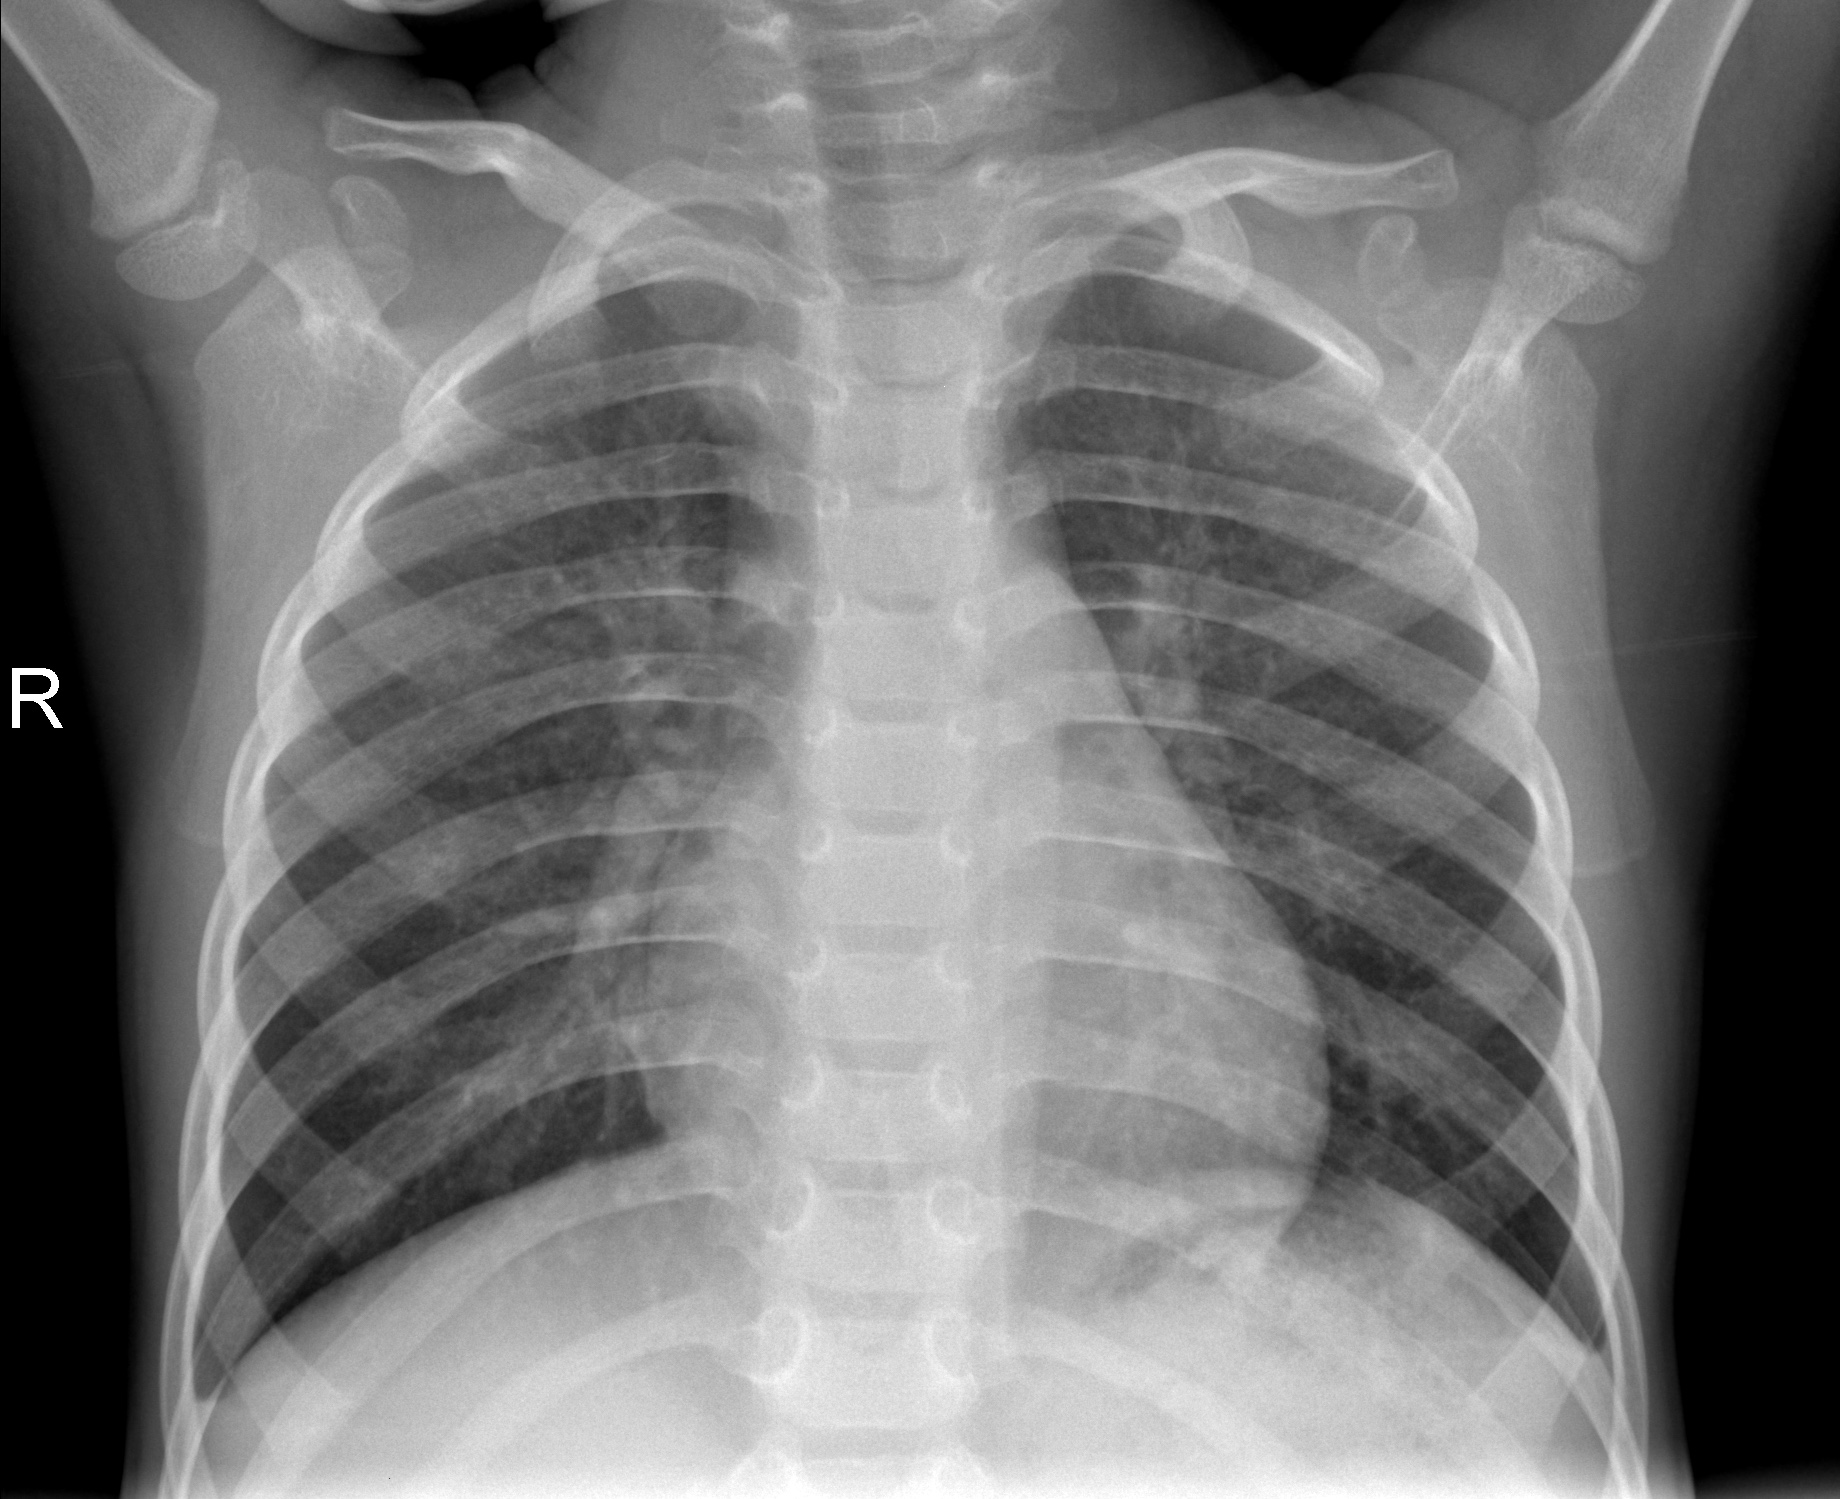
Diagnosis: NORMAL